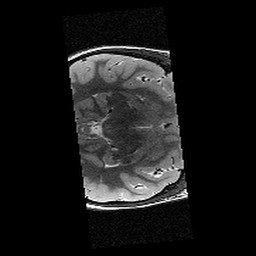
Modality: T2w
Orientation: axial
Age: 11
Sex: female
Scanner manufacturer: siemens
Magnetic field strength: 3 T
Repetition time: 9.23 s
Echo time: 0.067 s